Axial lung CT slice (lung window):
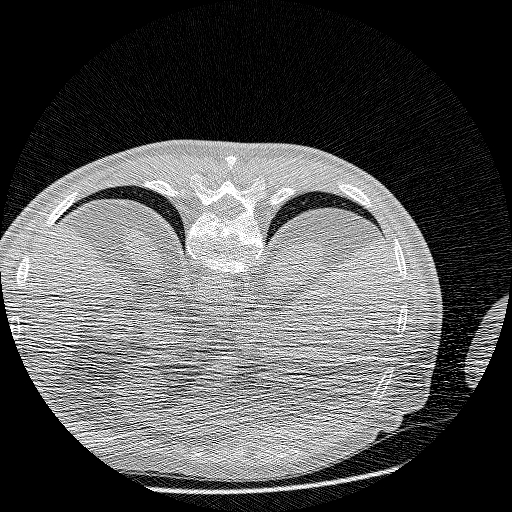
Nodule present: no